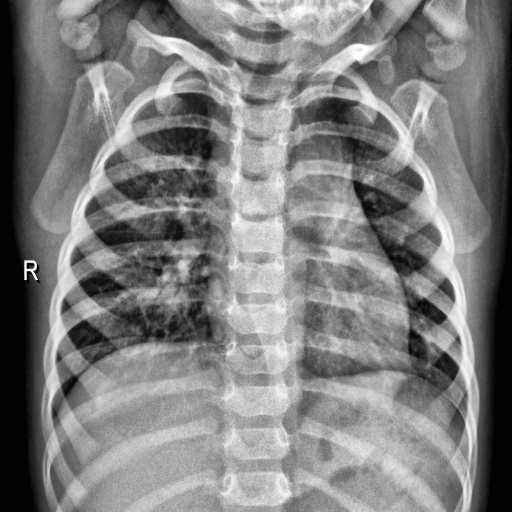
Finding: NORMAL